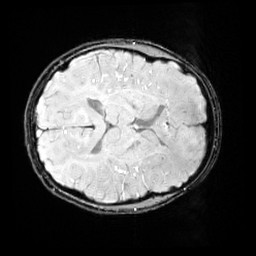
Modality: SWI
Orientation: axial
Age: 11
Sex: female
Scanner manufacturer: siemens
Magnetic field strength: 3 T
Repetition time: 0.027 s
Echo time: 0.02 s